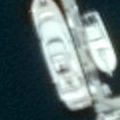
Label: Civil_yacht